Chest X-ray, AP view. Patient: 21 years old, sex F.
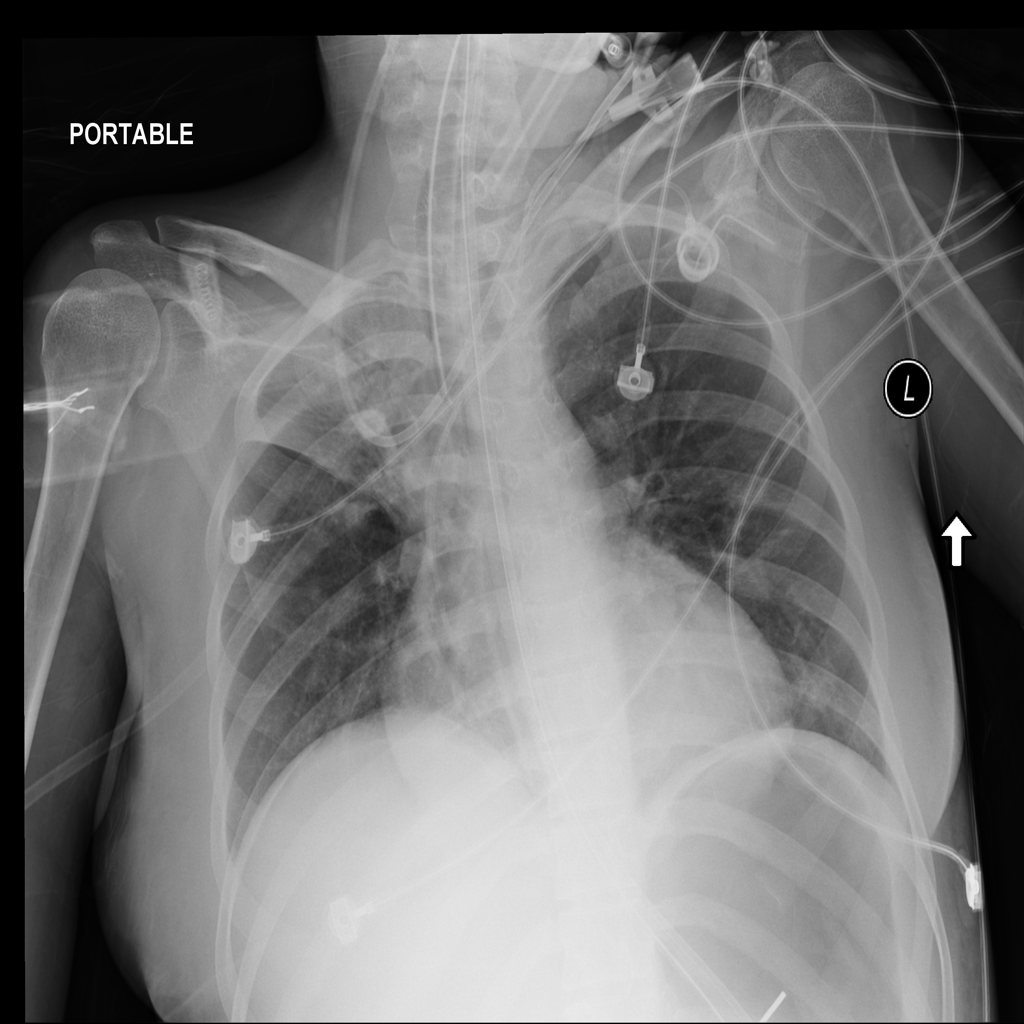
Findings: Atelectasis